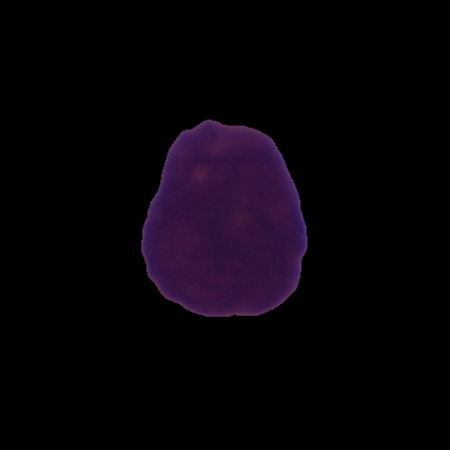
Label: cancer